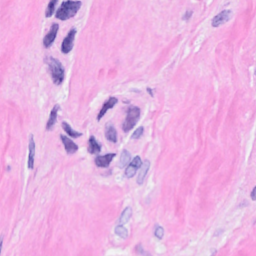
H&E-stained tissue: Breast